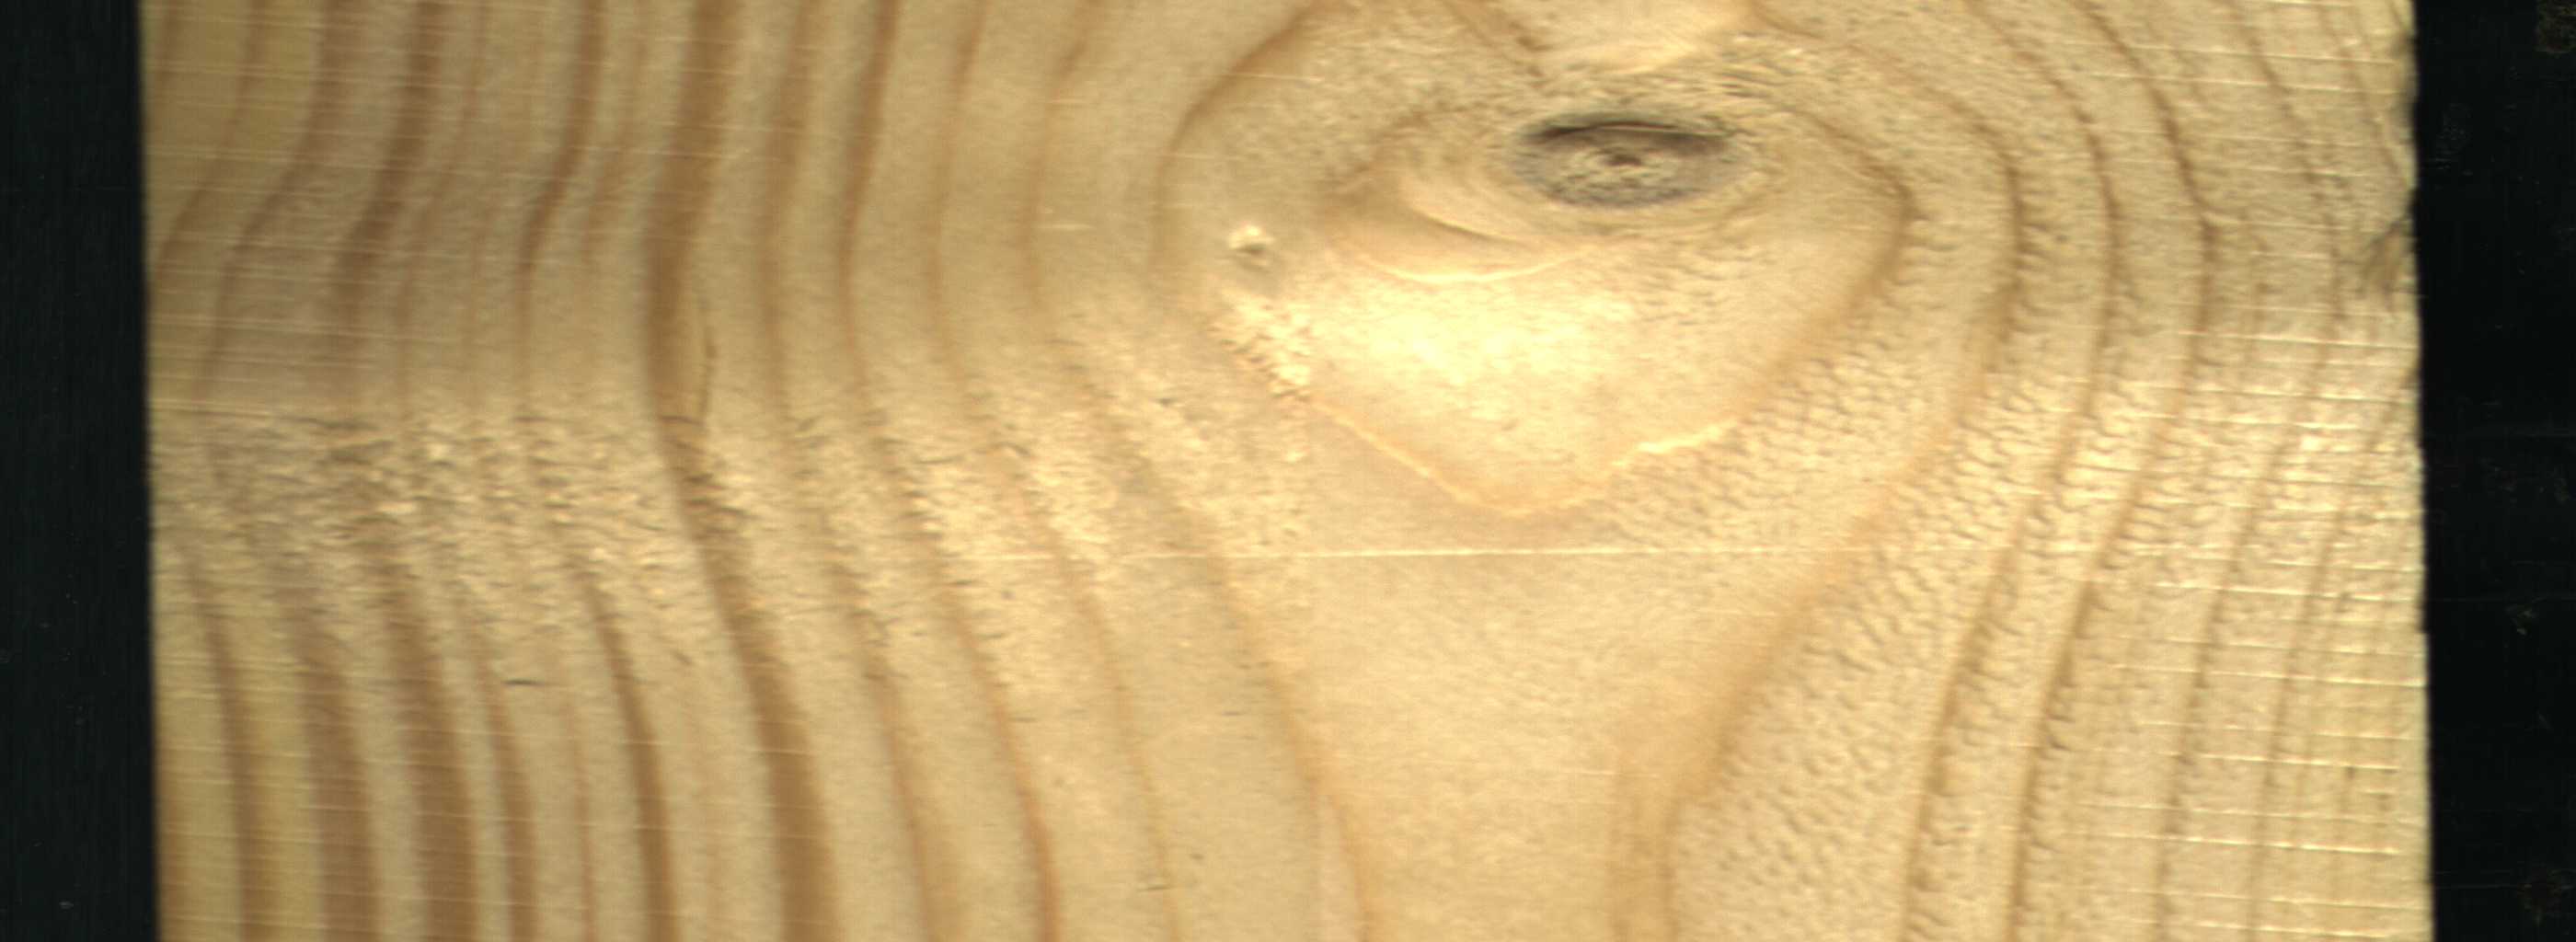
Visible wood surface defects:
Live_Knot